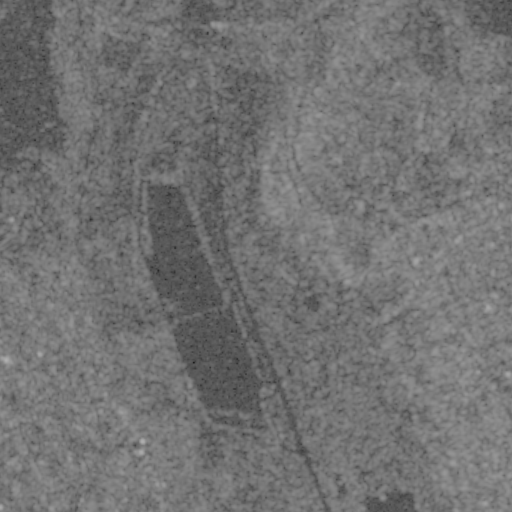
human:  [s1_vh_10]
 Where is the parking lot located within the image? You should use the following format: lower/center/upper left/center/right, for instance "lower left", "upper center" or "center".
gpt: The parking lot is located in the upper left of the image.
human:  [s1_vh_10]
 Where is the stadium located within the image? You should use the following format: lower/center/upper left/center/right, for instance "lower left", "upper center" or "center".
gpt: The stadium is located in the upper right of the image.
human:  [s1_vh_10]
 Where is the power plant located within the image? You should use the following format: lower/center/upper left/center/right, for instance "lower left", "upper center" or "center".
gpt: There is no power plant in the image.

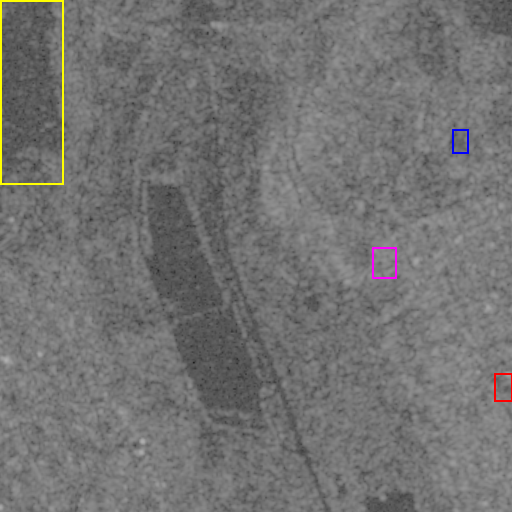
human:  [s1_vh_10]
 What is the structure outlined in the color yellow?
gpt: The structure outlined in yellow is a crop field.
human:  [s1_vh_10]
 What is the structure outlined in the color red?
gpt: The structure outlined in red is a park.
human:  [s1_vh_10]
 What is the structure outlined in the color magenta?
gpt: The structure outlined in magenta is a power substation.
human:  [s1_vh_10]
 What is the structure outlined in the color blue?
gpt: The structure outlined in blue is a stadium.
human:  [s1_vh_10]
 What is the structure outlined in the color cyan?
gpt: There is no cyan outline.